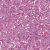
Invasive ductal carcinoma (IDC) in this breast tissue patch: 1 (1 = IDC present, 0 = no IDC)